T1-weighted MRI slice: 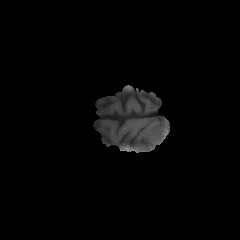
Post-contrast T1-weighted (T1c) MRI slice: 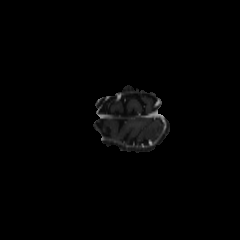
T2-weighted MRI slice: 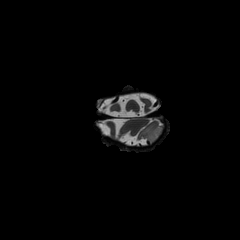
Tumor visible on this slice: yes